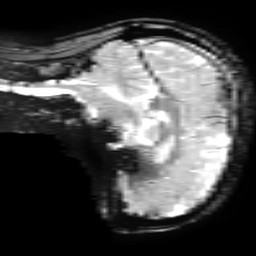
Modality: T2starw
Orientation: sagittal
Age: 30
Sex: female
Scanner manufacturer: ge
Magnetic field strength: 3 T
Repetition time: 0.65 s
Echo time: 0.02 s